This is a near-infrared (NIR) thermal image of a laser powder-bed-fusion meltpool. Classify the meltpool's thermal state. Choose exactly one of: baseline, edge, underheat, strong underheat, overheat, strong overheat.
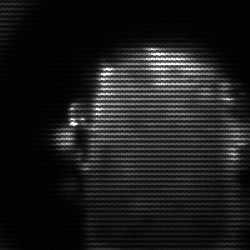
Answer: baseline